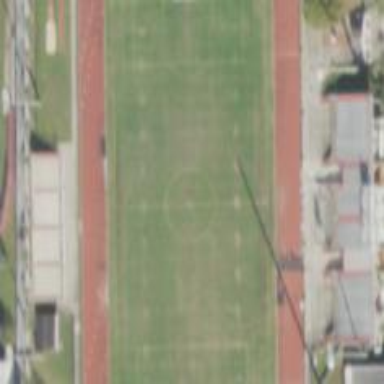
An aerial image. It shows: American football pitch.